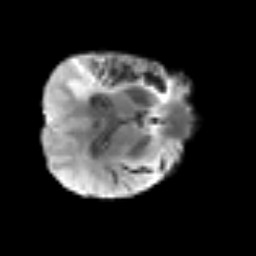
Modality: T2w
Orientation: axial
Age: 56
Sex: male
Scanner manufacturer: siemens
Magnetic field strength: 3 T
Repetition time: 3.2 s
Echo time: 0.081 s